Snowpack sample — Loveland Pass, Silver Plume, Colorado, USA (2/11/26, 12:00 PM MST)
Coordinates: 39.663, -105.886
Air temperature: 35 °F
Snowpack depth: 82 cm
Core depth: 30 cm
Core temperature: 28.4 °F
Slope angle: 13°, slope face: 12°
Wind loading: high
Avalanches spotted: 1
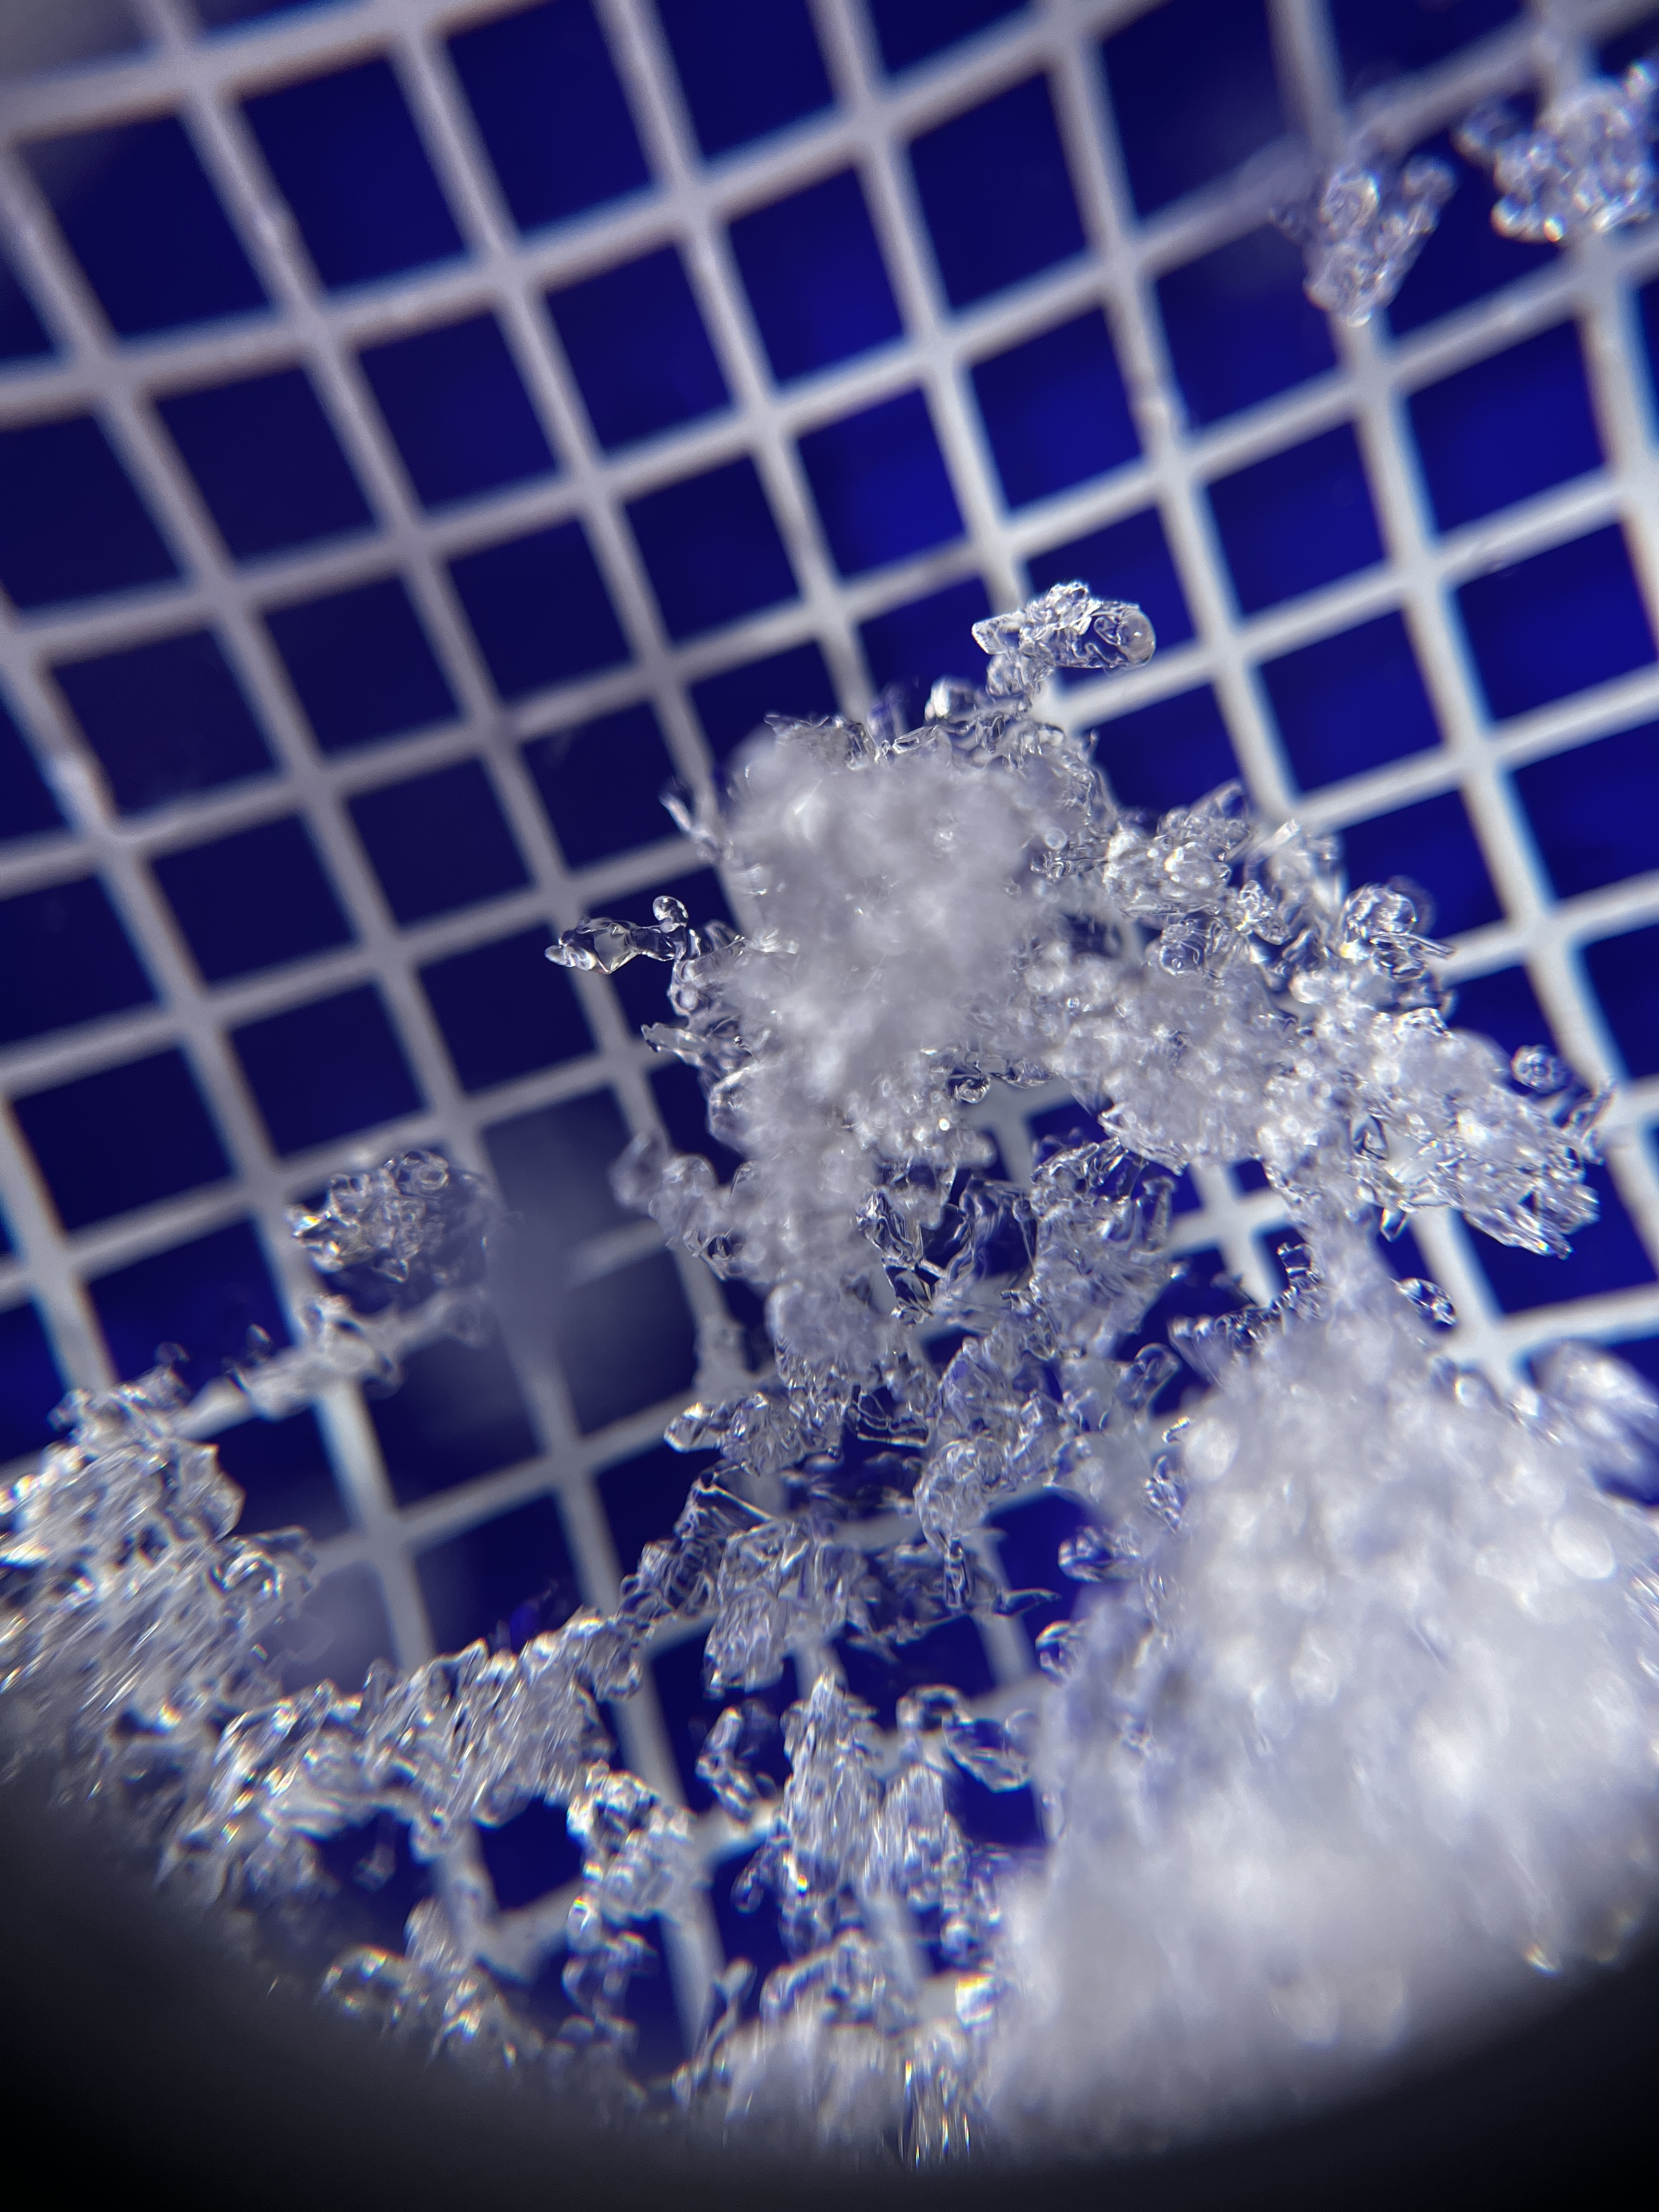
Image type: magnified_profile
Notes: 1 small avalanche spotted on the north side of the bowl, lots of wind loading